Interaction volume radius: 5 \u00c5
Interaction volume height: 15 \u00c5
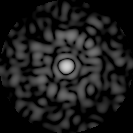
Disorder parameter: 0.8324